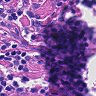
Metastatic tissue present: no